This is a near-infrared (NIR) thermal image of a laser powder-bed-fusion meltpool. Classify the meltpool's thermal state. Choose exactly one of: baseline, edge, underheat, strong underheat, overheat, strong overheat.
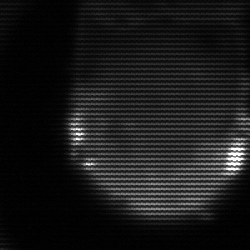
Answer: edge